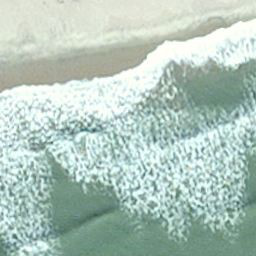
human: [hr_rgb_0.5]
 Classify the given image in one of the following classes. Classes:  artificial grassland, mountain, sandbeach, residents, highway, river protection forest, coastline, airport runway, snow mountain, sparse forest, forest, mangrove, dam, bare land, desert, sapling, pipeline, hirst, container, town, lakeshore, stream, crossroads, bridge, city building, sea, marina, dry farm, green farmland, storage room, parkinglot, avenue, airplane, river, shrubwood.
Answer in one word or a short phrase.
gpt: coastline